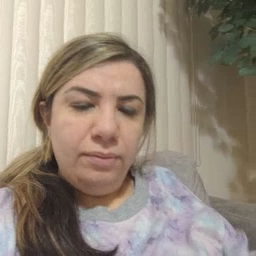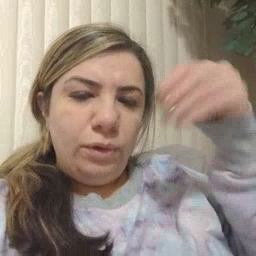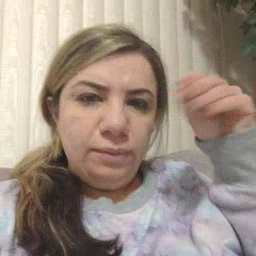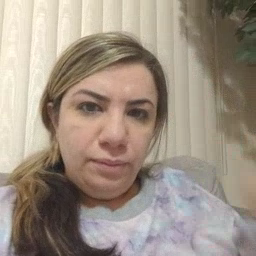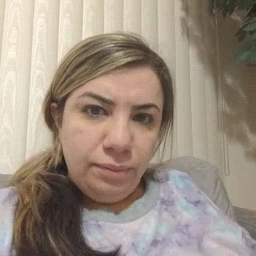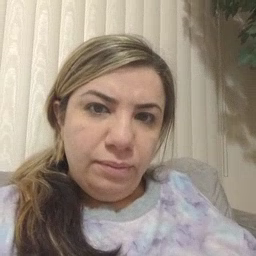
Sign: store